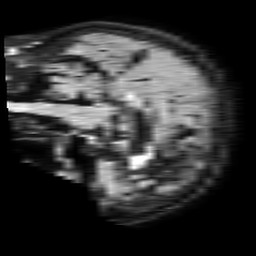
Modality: FLAIR
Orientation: sagittal
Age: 64
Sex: male
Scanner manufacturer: philips
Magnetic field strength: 1.5 T
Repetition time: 6 s
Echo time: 0.1005 s